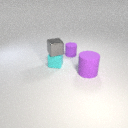
large purple rubber cylinder to the right of small cyan rubber cube